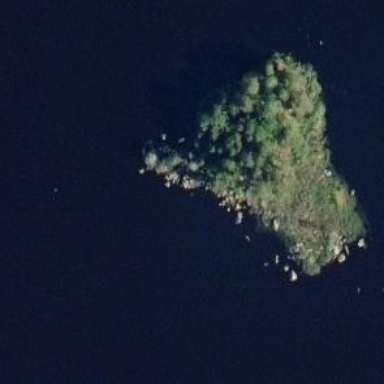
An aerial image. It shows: Islet.